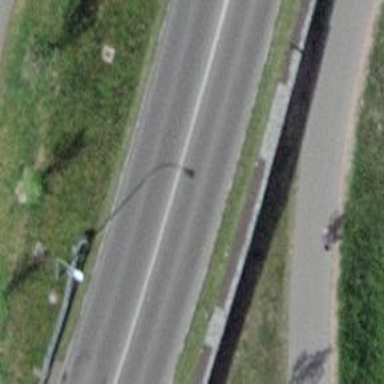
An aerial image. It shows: Asphalt motorway with primary highway classification.